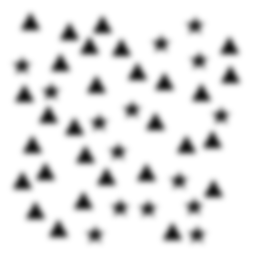
Squares: 0
Triangles: 29
Stars: 15
Total shapes: 44